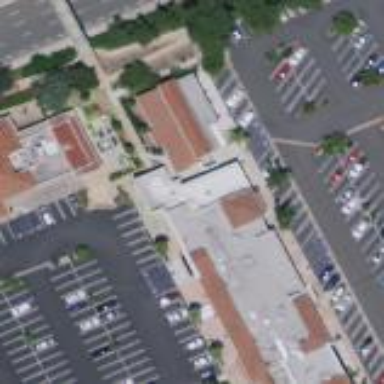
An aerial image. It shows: Commercial building.